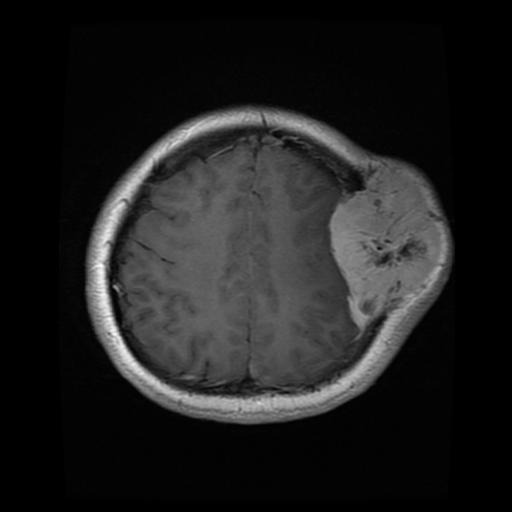
Label: meningioma